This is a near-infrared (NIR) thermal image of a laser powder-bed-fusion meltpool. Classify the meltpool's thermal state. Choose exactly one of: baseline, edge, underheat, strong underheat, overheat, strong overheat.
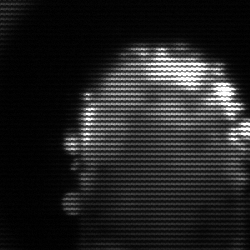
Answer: baseline